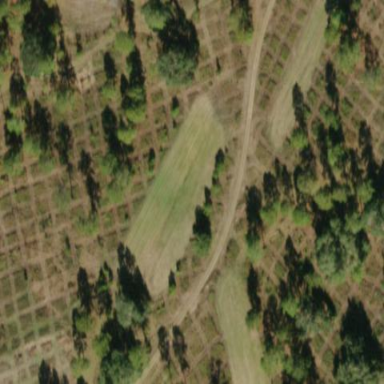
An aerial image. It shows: Orchard.